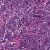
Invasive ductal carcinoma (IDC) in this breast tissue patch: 1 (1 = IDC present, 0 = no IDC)